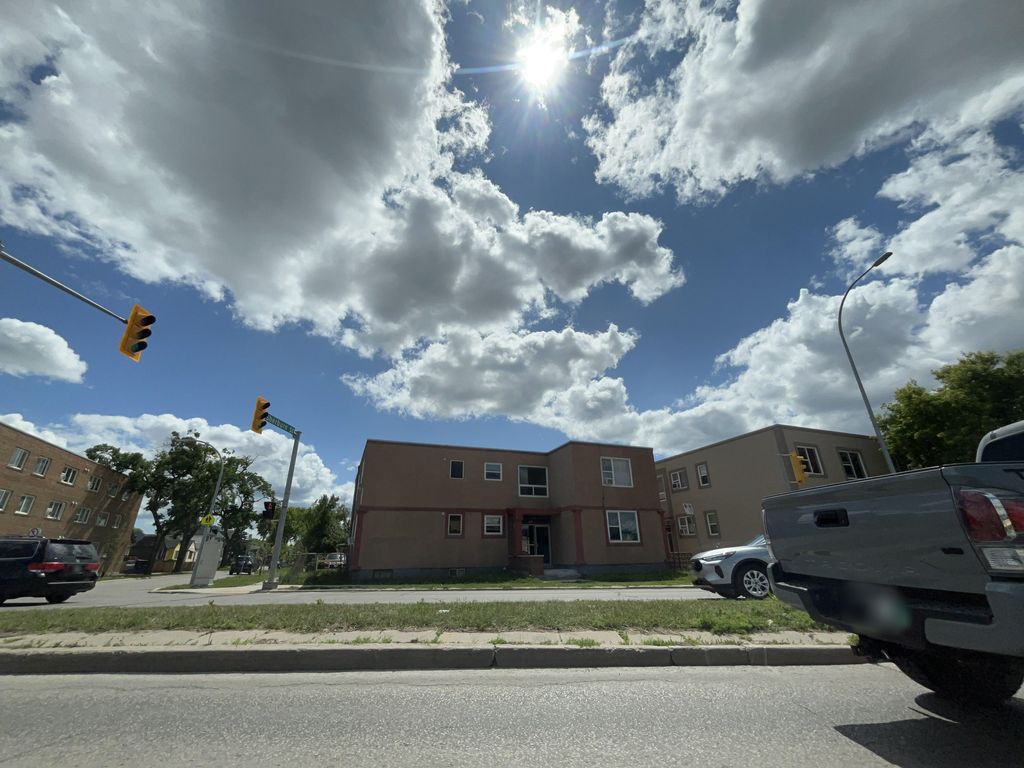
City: winnipeg